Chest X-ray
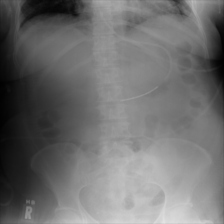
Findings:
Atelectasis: negative
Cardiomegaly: negative
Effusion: negative
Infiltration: negative
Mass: negative
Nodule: negative
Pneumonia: negative
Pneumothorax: negative
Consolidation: negative
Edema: negative
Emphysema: negative
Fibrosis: negative
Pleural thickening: negative
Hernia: negative